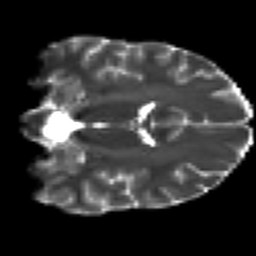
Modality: T2w
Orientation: coronal
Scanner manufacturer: siemens
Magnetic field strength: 3 T
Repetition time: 7.8 s
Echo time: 0.09 s